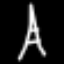
Label: The Eiffel Tower